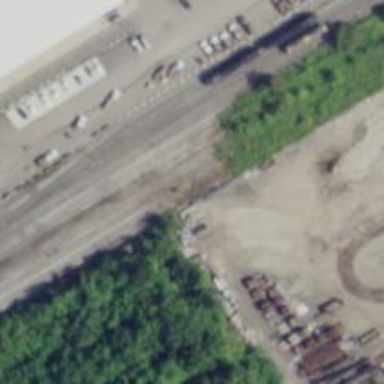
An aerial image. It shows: Rail spur service.